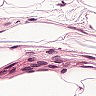
Metastatic tissue present: no